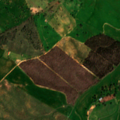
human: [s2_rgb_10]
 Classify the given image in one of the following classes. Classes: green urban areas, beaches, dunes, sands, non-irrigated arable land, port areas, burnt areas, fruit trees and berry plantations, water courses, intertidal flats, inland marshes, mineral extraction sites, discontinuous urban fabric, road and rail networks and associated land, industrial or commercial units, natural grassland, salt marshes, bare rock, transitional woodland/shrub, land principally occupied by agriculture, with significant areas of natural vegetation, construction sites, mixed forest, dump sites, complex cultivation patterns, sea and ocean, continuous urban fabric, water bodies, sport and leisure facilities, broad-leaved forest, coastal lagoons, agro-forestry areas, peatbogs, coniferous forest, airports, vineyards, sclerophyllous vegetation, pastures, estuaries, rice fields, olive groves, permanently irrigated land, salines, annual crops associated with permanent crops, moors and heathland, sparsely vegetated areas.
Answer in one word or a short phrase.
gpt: non-irrigated arable land, agro-forestry areas, transitional woodland/shrub